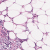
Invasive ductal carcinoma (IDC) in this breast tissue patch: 1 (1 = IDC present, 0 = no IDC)